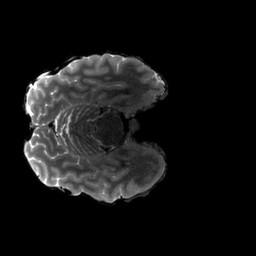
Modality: T2w
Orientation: axial
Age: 30
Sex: male
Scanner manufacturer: siemens
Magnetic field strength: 3 T
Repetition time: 3.2 s
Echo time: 0.564 s